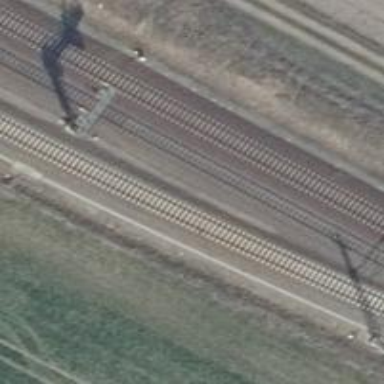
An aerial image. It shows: Railway signal.